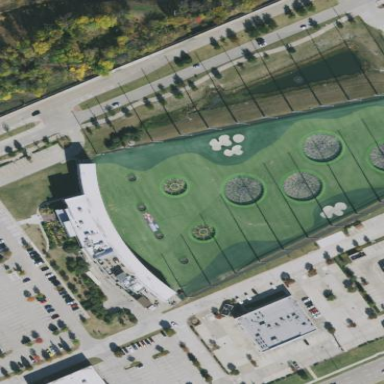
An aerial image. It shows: Golf sports centre.